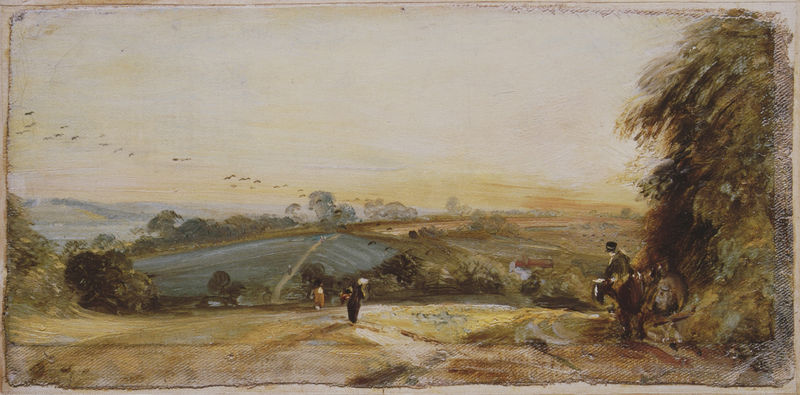
Titel: Autumnal Sunset
Künstler: John Constable
Standort: London
Institution: Victoria & Albert Museum
Schlagwörter: baum, berg, blau, blätter, gemälde, himmel, mann, schatten, vogel, wasser, weiß, wolken, bäume, fluss, frauen, gelb, grün, impressionismus, landschaft, menschen, ocker, see, abend, braun, frau, hut, licht, männer, orange, pastell, schwarz, skizze, strasse, ölbild, ausblick, blick, gras, rot, tier, tiere, weg, wiese, beige, haube, leute, malerei, kappe, leinen, weit, öl, dämmerung, feld, felder, ferne, horizont, hügel, natur, sonnenaufgang, strauch, vögel, weide, weite, wind, busch, büsche, flach, gewässer, sonne, sträucher, wege, wiesen, land, kind, personen, person, blässe, anhöhe, arbeit, bauern, esel, pferd, reiter, vogelschwarm, aussicht, sommer, ansicht, acker, ernte, feldarbeit, furchen, heu, spuren, berge, dorf, grafik, graphik, sonnenuntergang, tag, herbst, arbeiter, querformat, staffage, warten, abendrot, bauer, panorama, schwarze, landstrasse, flug, heuhaufen, knechte, schwarm, schraffur, leinwand, entwurf, hügelig, sonnenschein, spaziergänger, hirte, krähen, zugvögel, trauerweide, anhöhen, heim, vogelzug, äaste, walb, gragik, abgeerntet